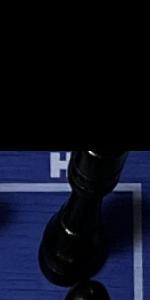
Label: Rook_Black